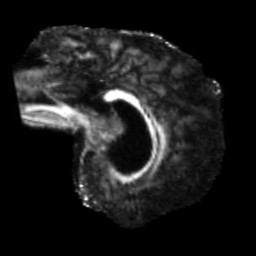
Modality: FA
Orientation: sagittal
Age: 56
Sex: male
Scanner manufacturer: siemens
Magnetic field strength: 3 T
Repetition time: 5.47 s
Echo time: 0.0854 s